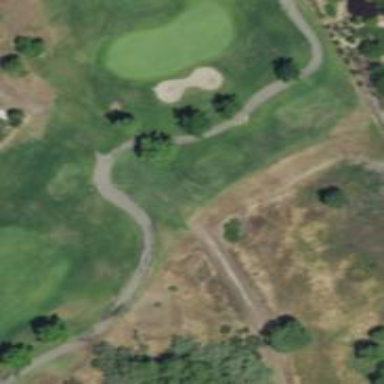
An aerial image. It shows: Path designated for golf carts.